Question: I need some help working out the class hierarchy for a game I'm developing with JavaScript. The game is a top-down space shooter with (at its basic level) a background, player, bullets and enemies.
I've come up with a class diagram which I think needs to be improved on:

Nothing out of the ordinary here, the main class is called Cosmos (the name of the game) which has a 'tick()' method which fires at roughly 60 times per second. The 'Background', 'Player' and 'Enemy' classes belong to 'Cosmos' and the 'Bullet' class belongs to the 'Player' class, because a 'Player' "owns" 'Bullet's.
There is one major problem that comes to mind with this diagram though, and that is how I'll do collision detection between the players bullets and the enemies. I could write a method in the 'Player' class to pass a bullet's 'x' and 'y' to 'Cosmos' and do the collision detection in 'Cosmos', but that doesn't seem like the best way to do it. Would doing the collision detection in 'Cosmos' be okay if I'm going for a neat, organisable approach?
Any other modifications you could make to make my life easier is also greatly appreciated.
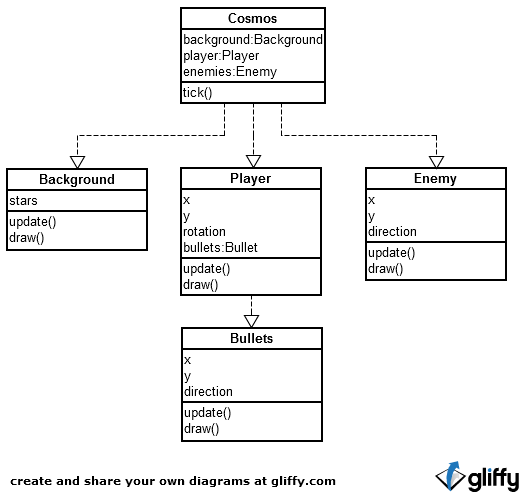
Answer: Your diagram seems to have some issues. You wrote:
> The Background, Player and Enemy classes belong to Cosmos and the Bullet class belongs to the Player class, because a Player "owns" Bullets."
This suggests an aggregate or composite relationship, but in your diagram you use inheritance arrows... You have 'Player' extending 'Bullets', and multiple inheritance on 'Cosmos', which extends 'Player', 'Background', and 'Enemy'. Also, your diagram is upside down; generally base classes go at the top.
If you want to use inheritance chains, consider something like this instead: